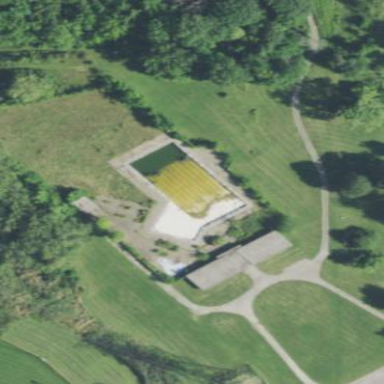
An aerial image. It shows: Swimming pool within leisure land area designed for swimming activities.